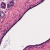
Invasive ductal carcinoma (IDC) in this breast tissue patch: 0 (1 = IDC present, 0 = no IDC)